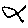
Label: bird